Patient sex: M
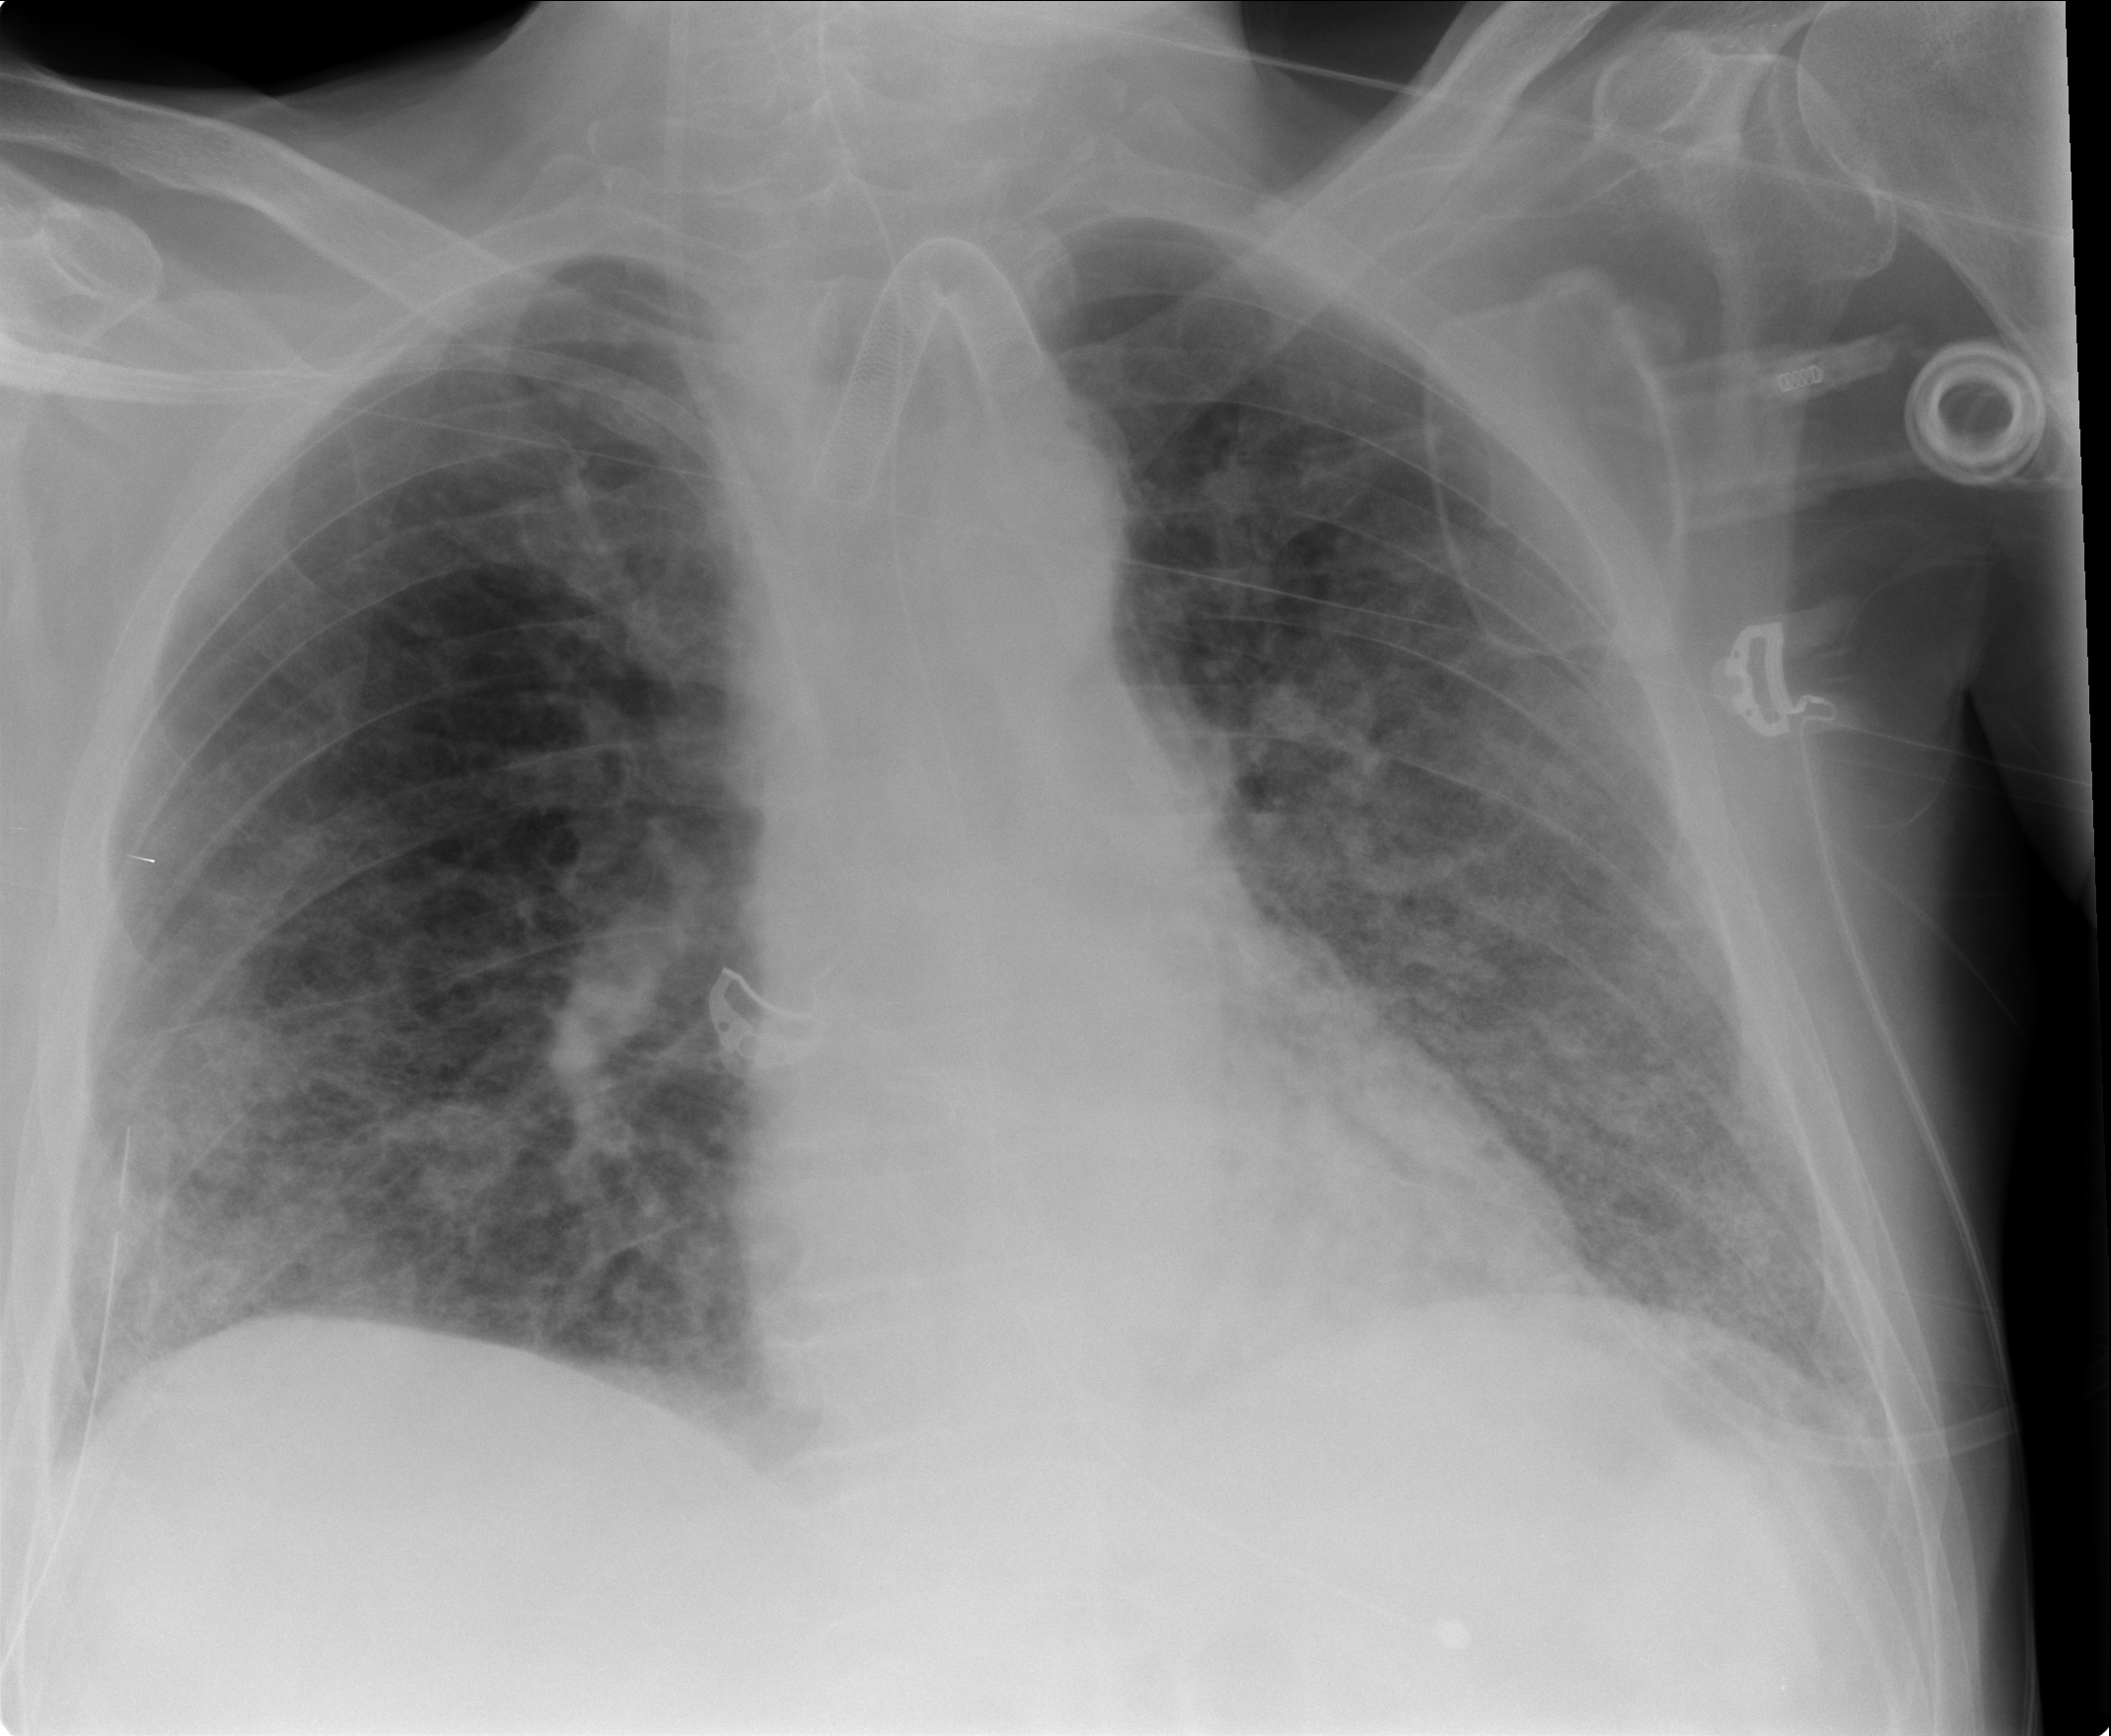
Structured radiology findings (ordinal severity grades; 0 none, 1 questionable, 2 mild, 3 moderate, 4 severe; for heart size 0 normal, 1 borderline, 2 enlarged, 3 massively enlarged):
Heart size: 0
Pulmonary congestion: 2
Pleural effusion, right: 0
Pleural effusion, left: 0
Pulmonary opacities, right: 3
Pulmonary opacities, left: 3
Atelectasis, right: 2
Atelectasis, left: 3